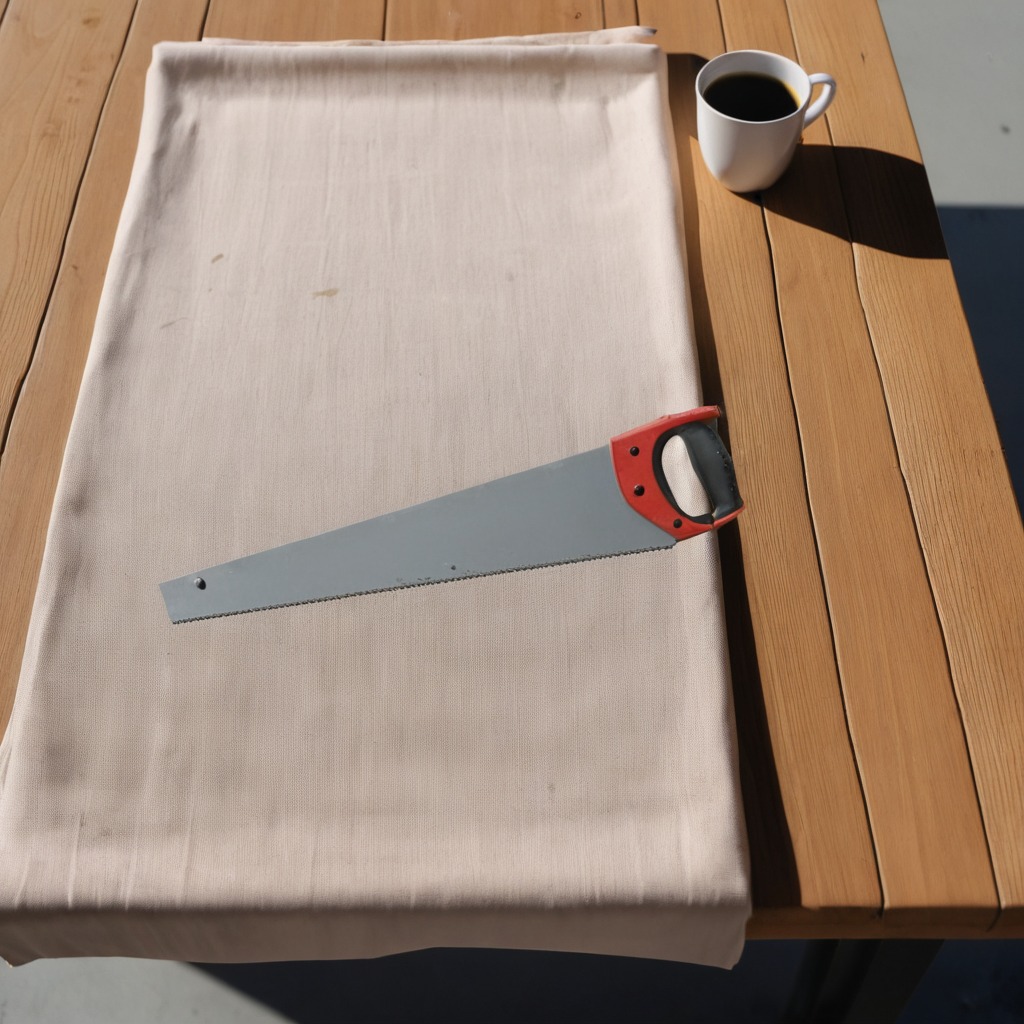
A metal saw is lying on a wooden table.